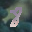
Label: 8